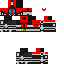
A male skeleton skin with dark skin, wearing brown helmet dressed in a red armor chest and red pants, featuring a closed mouth.